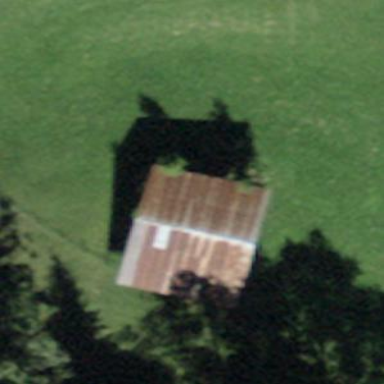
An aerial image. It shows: Farm auxiliary building.